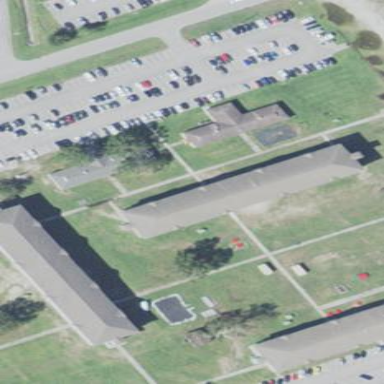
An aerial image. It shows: Military barracks building.